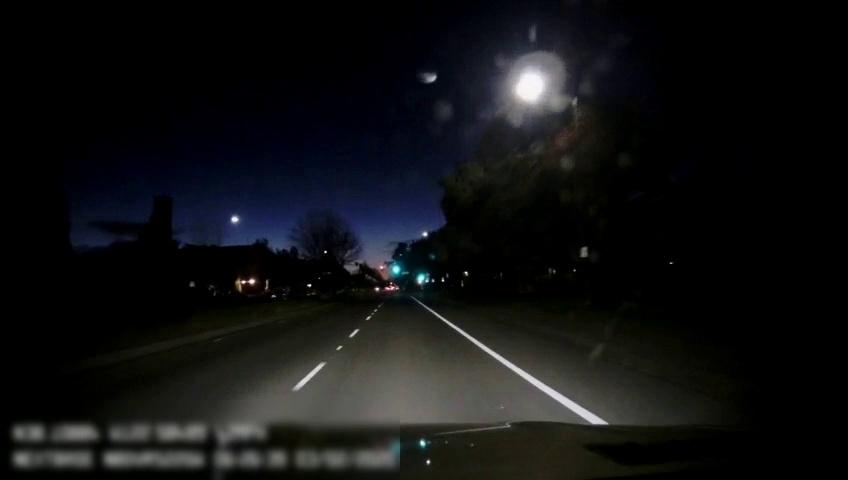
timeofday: Night
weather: Cloudy
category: Drivable Space
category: Lanes | Current Lane
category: Lanes | Current Lane